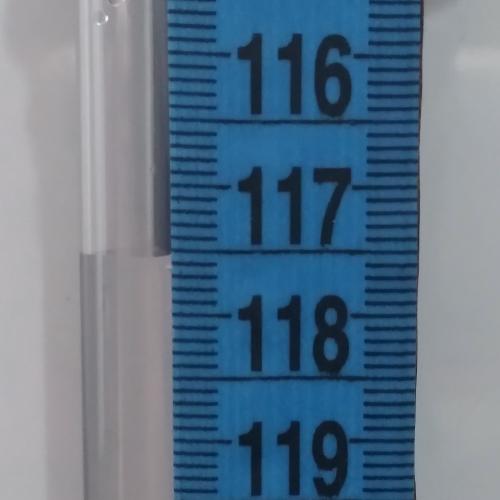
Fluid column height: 117.5 cm